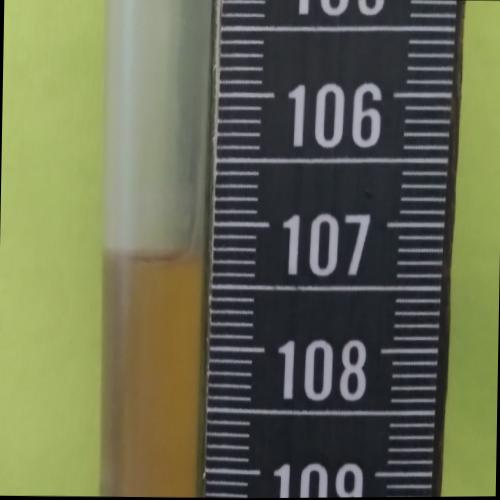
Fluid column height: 107.3 cm